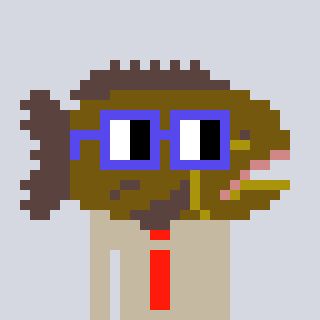
a pixel art character with square blue glasses, a grouper-shaped head and a bege-colored body on a cool background